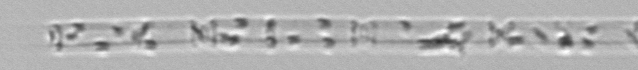
Label: Cerataulina_pelagica